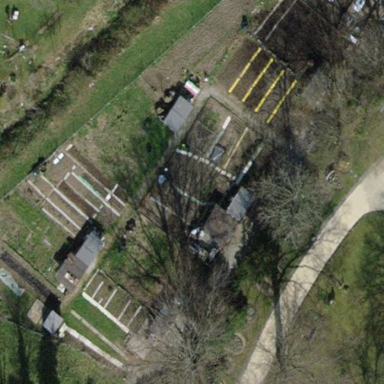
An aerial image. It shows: Allotments area.